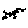
Label: zigzag